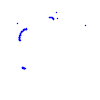
Particle: proton